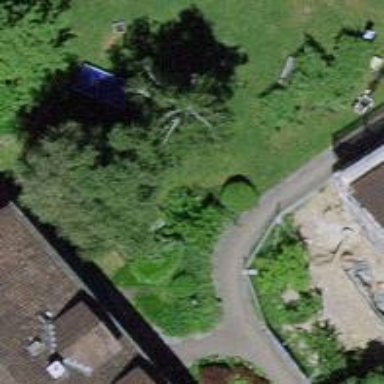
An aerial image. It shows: Paved footway.